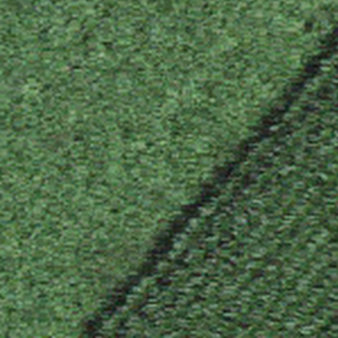
Label: other